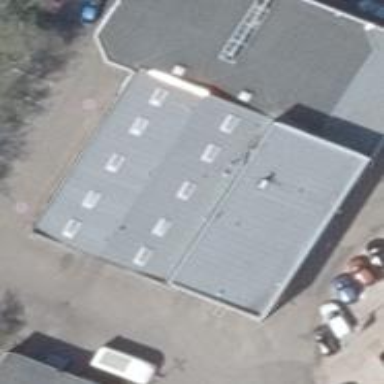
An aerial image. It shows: Retail building with car shop.